Question: I need to count number of days between actions in CaseActionHistory table.
I know that I should use datediff(day, start, end) however I have trouble in defining "end". Right now it looks like:
'''
,datediff(day, convert(date,max(CA.DateAdded)), end) as [Time between]
'''
So for example:
I got 1 action made on 23.05.2013 and the 2nd one done at 11.06.2013 and I need to count the difference between dates.
Ideas?
Whole query:
'''
SELECT DISTINCT
CDV.SetId
,CAD.Description
,max(CA.DateAdded) as [DateAdded]
,CDV.DateImported
,CDV.EndServiceDate
,datediff(day, convert(date,min(CA.DateAdded)), convert(date,max(CA.DateAdded))) as [Czas pomiedzy]
,datediff(day, CDV.DateImported, max(CA.DateAdded)) as [Dzien obslugi]
from
CaseActionHistory as CA
join CaseDetailsView as CDV on CA.CaseDetailId = CDV.CaseDetailsId
join CaseActionDefinition as CAD on CA.CaseActionDefinitionId = CAD.DefinitionId
where
CDV.ClientId = 1
and
CDV.SetId IN (158,159,160,170,171,172,173,174,175,176,177,194,218,219,220,241,255,256,257,258)
and
CA.CaseActionDefinitionId between 28 and 33
group by CDV.SetId,CAD.Description, CDV.DateImported, convert(date, CA.DateAdded), CDV.EndServiceDate
'''

So I want difference between 23.05.2013 and 05.06.2013 then between 05.06.2013 and 11.06.2013 etc etc
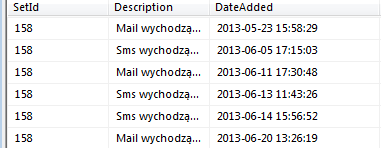
Answer: I think what you want is to get the date difference between a date and last date value added for that ID/Person/whatever, You can do something like ..
'''
;WITH CTE AS
(
SELECT *,
RN = ROW_NUMBER() OVER(ORDER BY [Date] DESC)
FROM (/*Your Query Will go here*/) A
)
SELECT *, DATEDIFF(DAY, X.Date, Y.DATE) NumOfDays
FROM CTE X LEFT JOIN CTE Y
ON X.RN = Y.RN - 1
'''